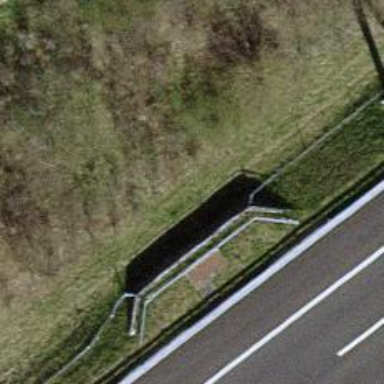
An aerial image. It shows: Wall barrier.